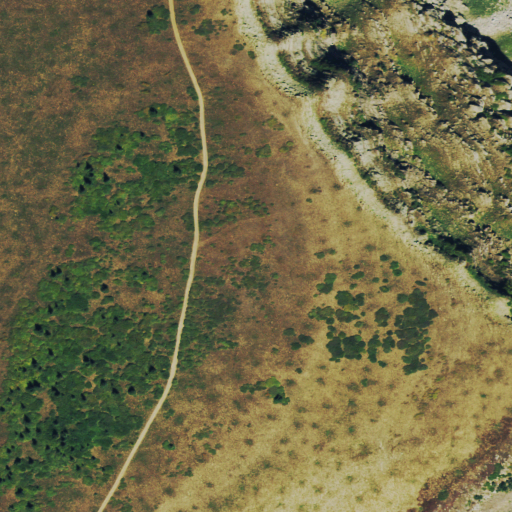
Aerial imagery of mountain in Colorado named Blair Mountain containing shrub and grassland